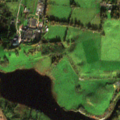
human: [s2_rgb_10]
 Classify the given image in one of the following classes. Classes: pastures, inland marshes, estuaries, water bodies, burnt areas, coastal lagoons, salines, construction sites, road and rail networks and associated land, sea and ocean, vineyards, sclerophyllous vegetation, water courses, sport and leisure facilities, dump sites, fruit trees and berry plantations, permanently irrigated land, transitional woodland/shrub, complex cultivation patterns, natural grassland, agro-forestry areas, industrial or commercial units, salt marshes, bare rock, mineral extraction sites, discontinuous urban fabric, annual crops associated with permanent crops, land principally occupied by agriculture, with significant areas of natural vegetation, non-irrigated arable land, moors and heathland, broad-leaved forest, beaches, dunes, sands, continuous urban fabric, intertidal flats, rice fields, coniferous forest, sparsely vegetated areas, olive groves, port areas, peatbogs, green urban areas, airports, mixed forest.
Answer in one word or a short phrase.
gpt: non-irrigated arable land, pastures, water bodies